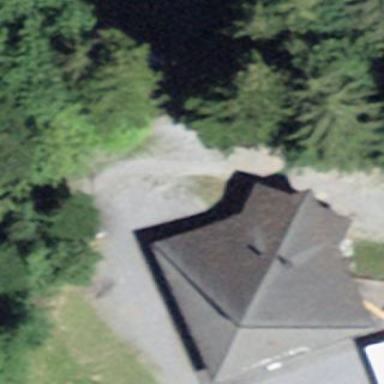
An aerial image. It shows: Shelter with picnic shelter type on building roof.